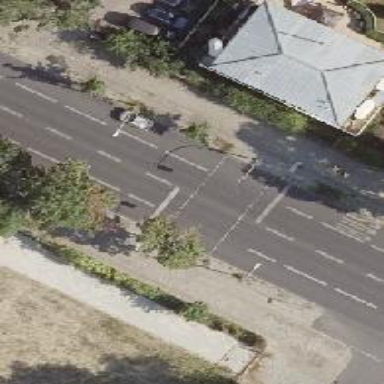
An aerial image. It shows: Road with traffic signals for signaling.